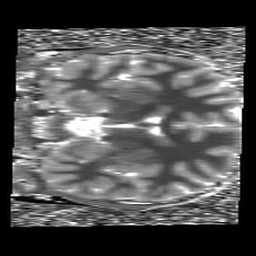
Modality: T1map
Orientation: coronal
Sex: male
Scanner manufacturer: siemens
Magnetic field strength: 3 T
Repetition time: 5 s
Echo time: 0.00368 s